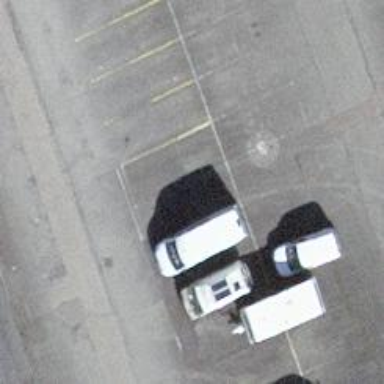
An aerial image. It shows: Parking available on the street side.